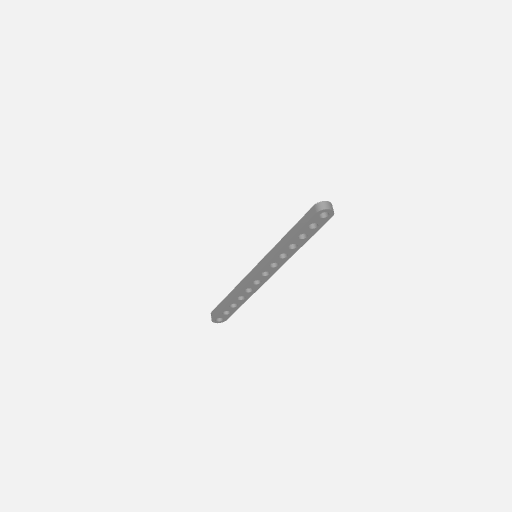
Part: FlatBeam13H